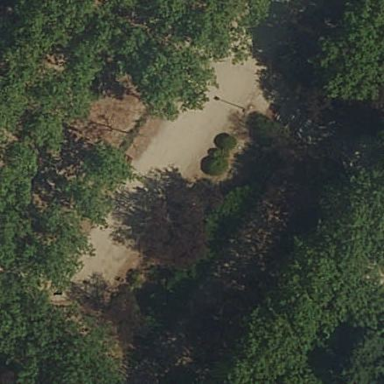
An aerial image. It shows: Garden with kerb barrier.